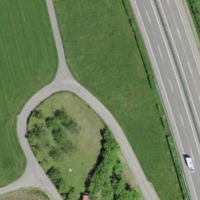
EUNIS habitat code: 57
Species observed at this site:
Milvus milvus